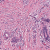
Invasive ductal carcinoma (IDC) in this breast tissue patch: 0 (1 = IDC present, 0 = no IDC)